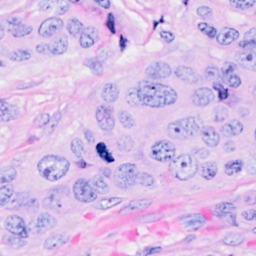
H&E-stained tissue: Breast